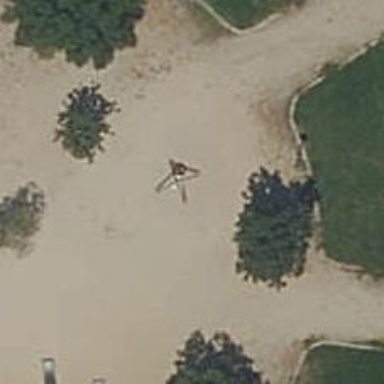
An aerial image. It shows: Playground area for leisure land.